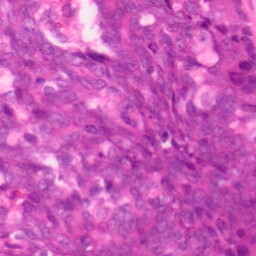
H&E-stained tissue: Colon